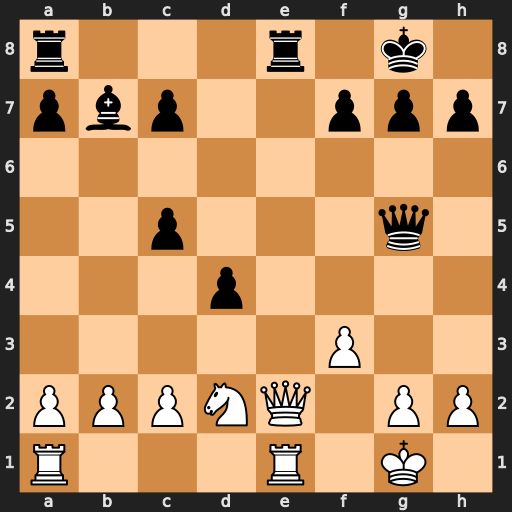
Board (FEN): r3r1k1/pbp2ppp/8/2p3q1/3p4/5P2/PPPNQ1PP/R3R1K1
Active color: w
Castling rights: -
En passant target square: -
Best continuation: Qxe8+ Rxe8 Rxe8#